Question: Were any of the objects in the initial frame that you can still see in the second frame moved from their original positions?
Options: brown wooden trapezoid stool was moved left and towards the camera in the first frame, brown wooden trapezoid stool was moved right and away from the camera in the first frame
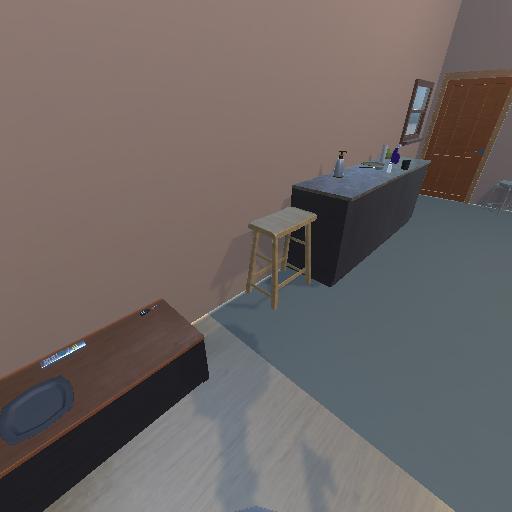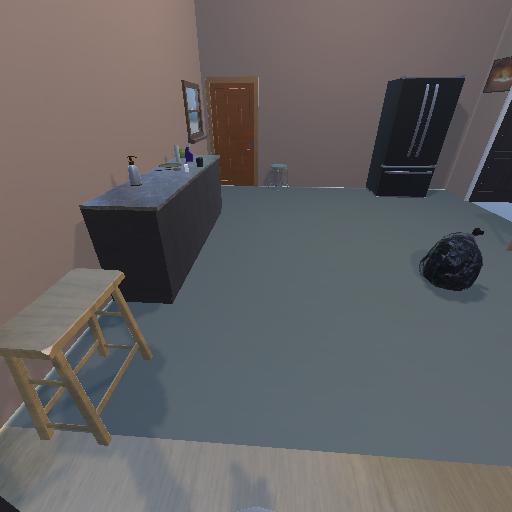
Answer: brown wooden trapezoid stool was moved left and towards the camera in the first frame